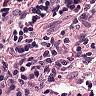
Metastatic tissue present: no